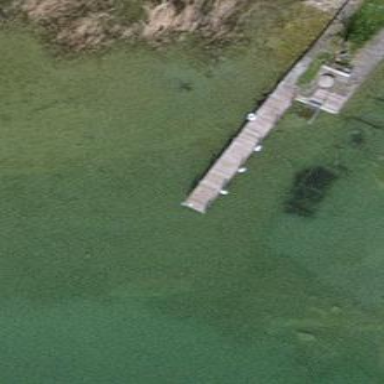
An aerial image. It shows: Man-made pier.